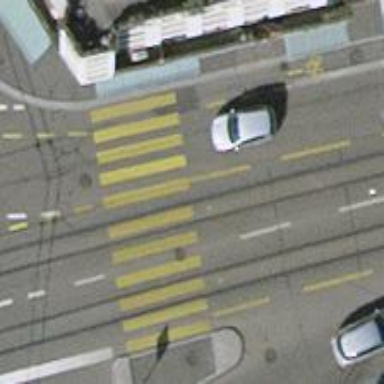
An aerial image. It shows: Tram crossing on the railway.